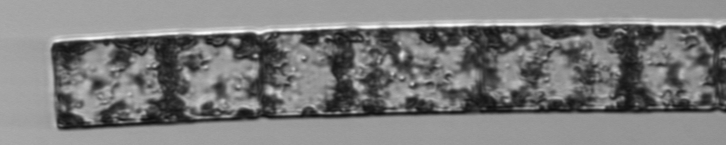
Label: Guinardia_flaccida